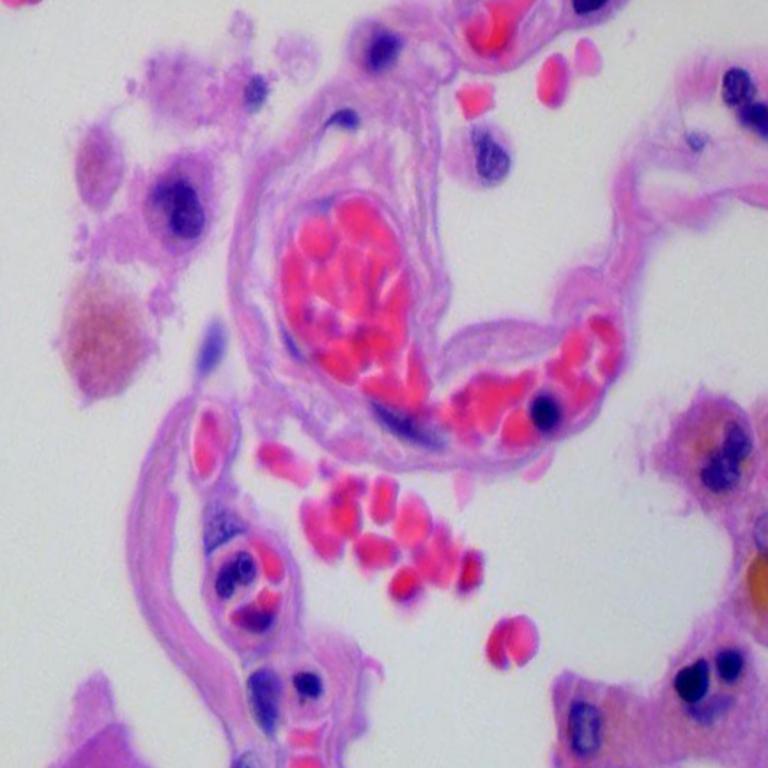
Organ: lung
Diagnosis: benign